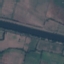
Label: River